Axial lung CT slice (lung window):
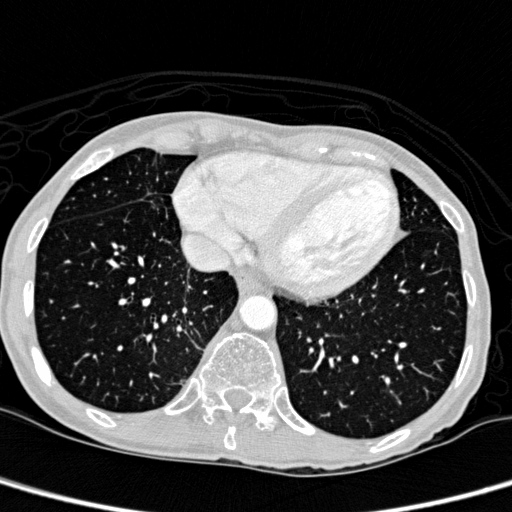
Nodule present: no